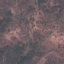
Label: HerbaceousVegetation